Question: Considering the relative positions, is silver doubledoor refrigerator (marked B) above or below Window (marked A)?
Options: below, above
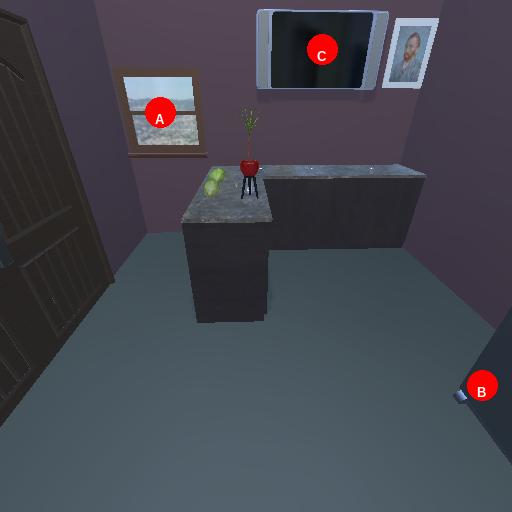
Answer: below